Question: I am having a problem with the disambiguation of this parser. I would like to mention
that i am using antlrworks 1.4.3(it's a must i use it, homework assignment). I also must not use backtrack=true
It should match inputs like
'''
main Int a, Char b, MyClass c -> Int :
expr ';'
.
.
.
expr ';'
end';'
'''
I also comented the parser after ':' because this problem did not let me generate the code
'''
program
: classDef+ -> ^(PROGRAM classDef+)
;
classDef
: CLASS name=ID (INHERITS parent=ID)? classBlock* END ';' ->
^(CLASS $name ^(INHERITS $parent)? classBlock*)
;
classBlock
: VAR assigmentBlock* END ';'-> ^(VAR assigmentBlock*)
| methodDecl -> ^(METHOD methodDecl)
;
methodDecl
//: name=ID methodVar* ('->' type=ID)? ':' methodBlock* END ';'
// -> ^($name methodVar* ^(RETURN $type) methodBlock*)
: name=ID methodVar* -> ^($name methodVar*)
;
methodVar
: type=ID name=ID ','? -> ^(PARAMS $type $name)
;
'''
This is what antlrworks shows

If anyone could help me i would be much obliged.
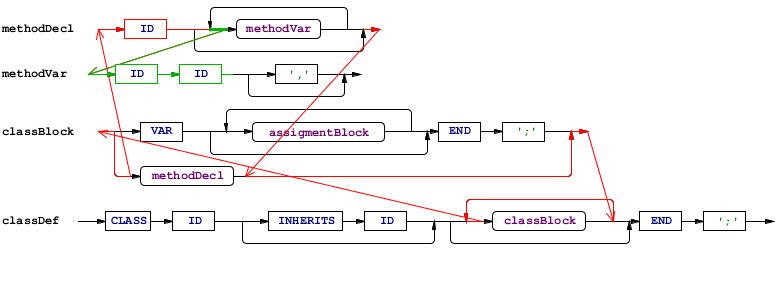
Answer: Don't do:
'''
methodDecl
: name=ID methodVar* ('->' type=ID)? ':' methodBlock* END ';'
;
methodVar
: type=ID name=ID ','?
;
'''
rather do:
'''
methodDecl
: name=ID (methodVar (',' methodVar)*)? ('->' type=ID)? ':' methodBlock* END ';'
;
methodVar
: type=ID name=ID
;
'''
I.e. the comma should be mandatory, not optional as you defined it did.